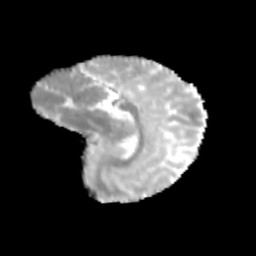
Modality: MD
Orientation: sagittal
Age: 12
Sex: female
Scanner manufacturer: siemens
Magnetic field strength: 3 T
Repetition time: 3.8 s
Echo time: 0.07 s